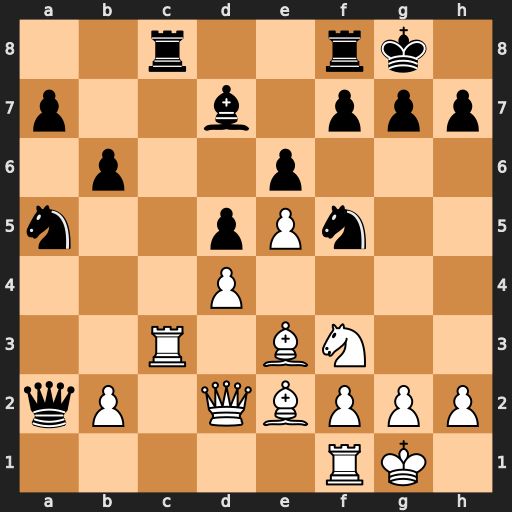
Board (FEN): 2r2rk1/p2b1ppp/1p2p3/n2pPn2/3P4/2R1BN2/qP1QBPPP/5RK1
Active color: w
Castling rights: -
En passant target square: -
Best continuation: Ra3 Qxa3 bxa3